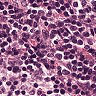
Metastatic tissue present: no